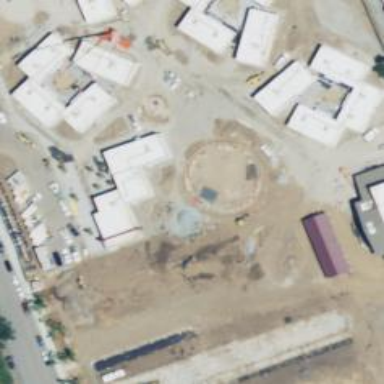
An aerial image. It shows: Asphalt schoolyard.